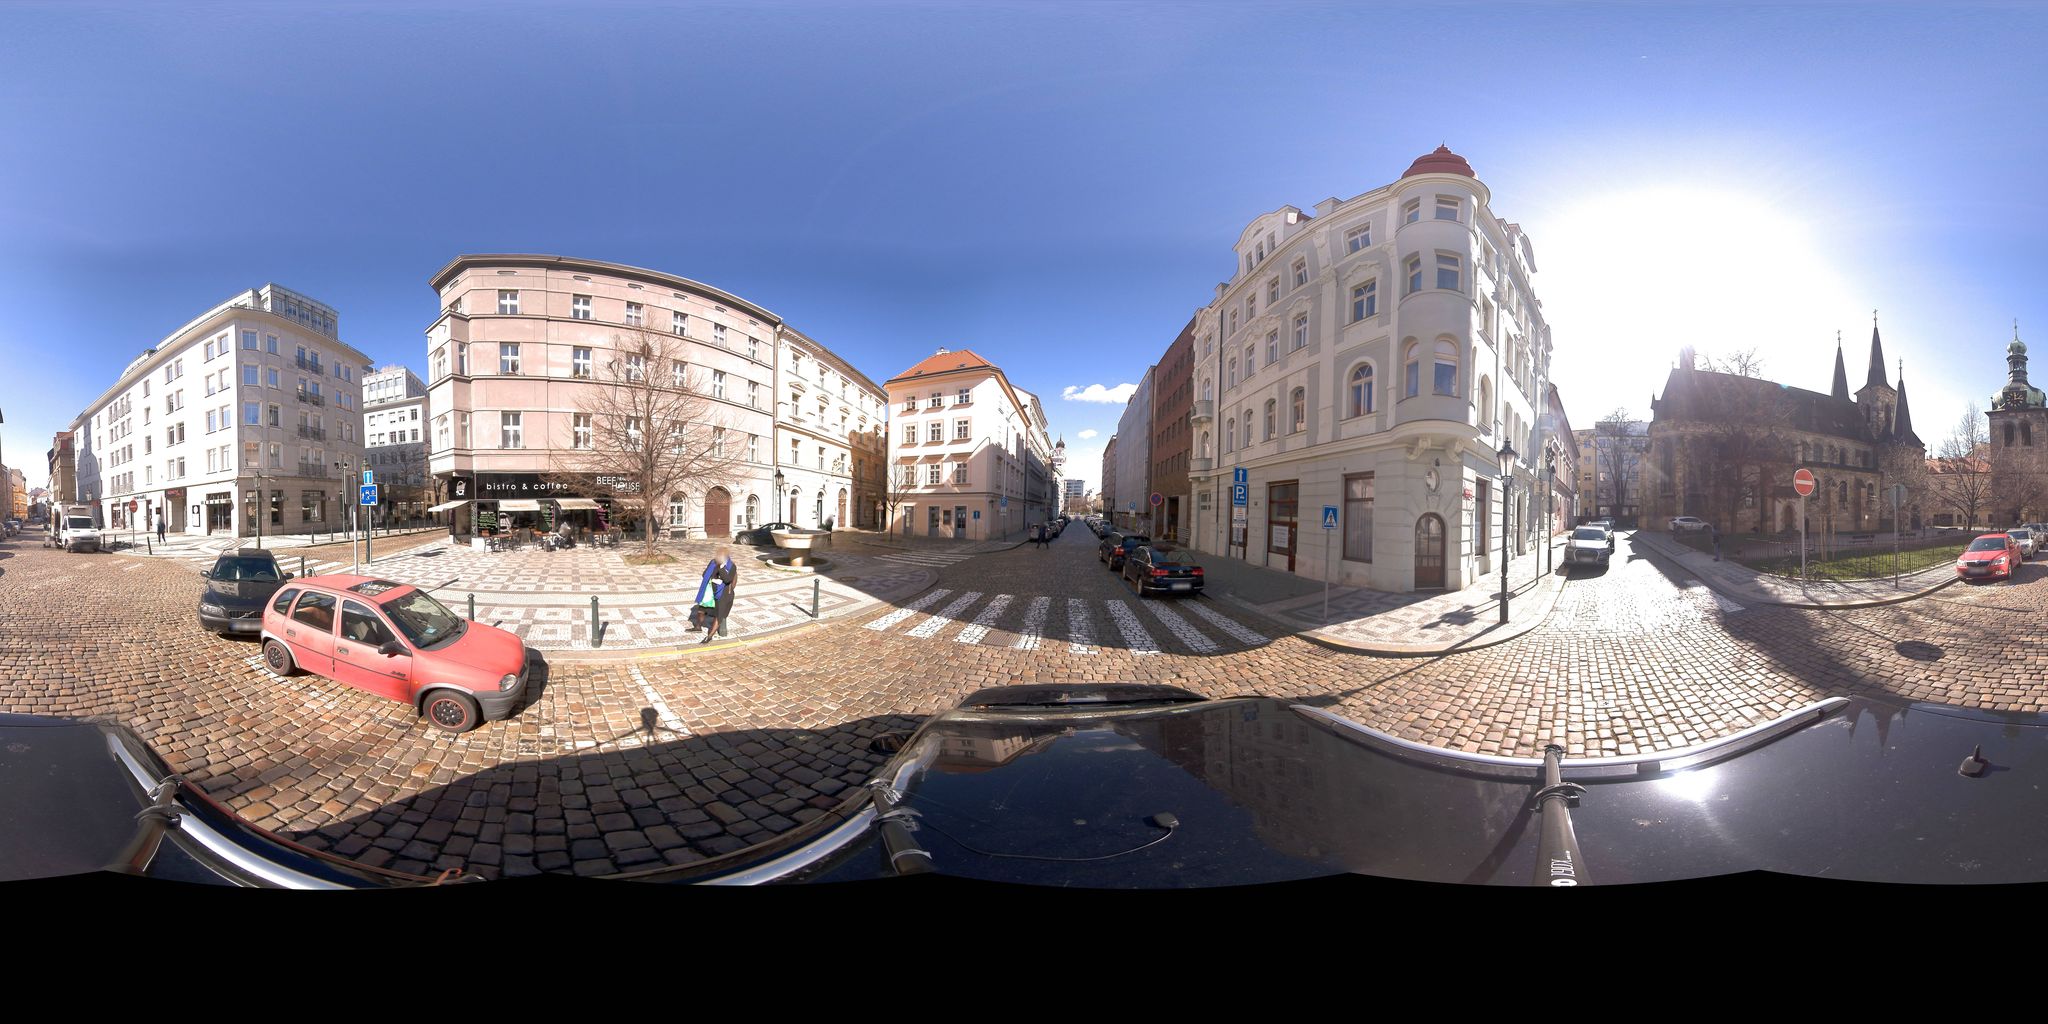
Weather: snowy
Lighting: day
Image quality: good
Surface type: cycling surface
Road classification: residential
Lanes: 1
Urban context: urban centre
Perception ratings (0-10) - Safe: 6.1, Lively: 8.87, Beautiful: 8.34, Boring: 4.9, Depressing: 2.62, Wealthy: 1.56